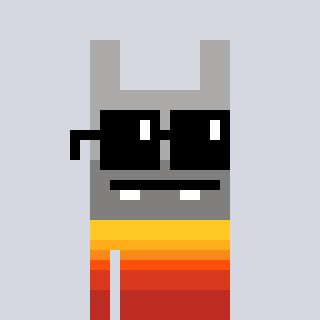
a pixel art character with square black sunglasses, a rabbit-shaped head and a peachy-colored body on a cool background